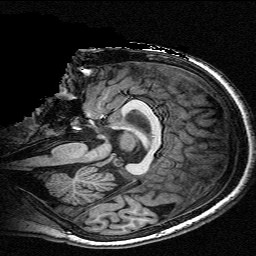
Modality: T1w
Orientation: sagittal
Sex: female
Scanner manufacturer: siemens
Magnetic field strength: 3 T
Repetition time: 2.3 s
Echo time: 0.00336 s